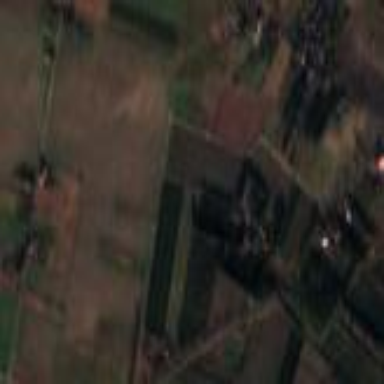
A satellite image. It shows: View of farmland.